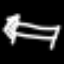
Label: bed